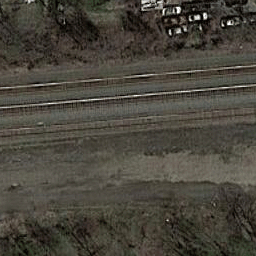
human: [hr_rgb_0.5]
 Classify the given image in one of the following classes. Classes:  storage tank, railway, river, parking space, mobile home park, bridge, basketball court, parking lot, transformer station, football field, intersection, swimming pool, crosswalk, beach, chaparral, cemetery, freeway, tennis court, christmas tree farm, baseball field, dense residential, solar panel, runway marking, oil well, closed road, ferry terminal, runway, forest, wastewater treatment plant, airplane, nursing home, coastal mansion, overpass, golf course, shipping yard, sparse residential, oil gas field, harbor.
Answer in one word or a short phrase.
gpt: railway